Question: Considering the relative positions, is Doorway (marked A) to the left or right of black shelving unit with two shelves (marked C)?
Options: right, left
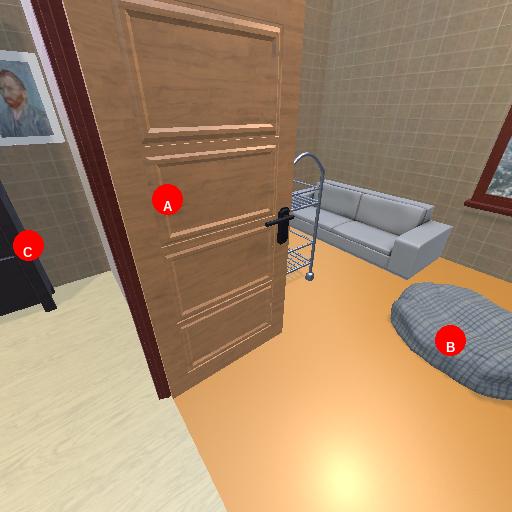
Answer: right